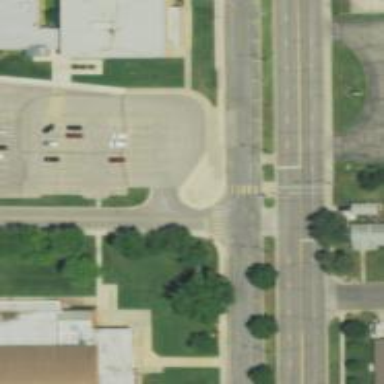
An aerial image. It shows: Uncontrolled road crossing.